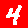
Digit: 4